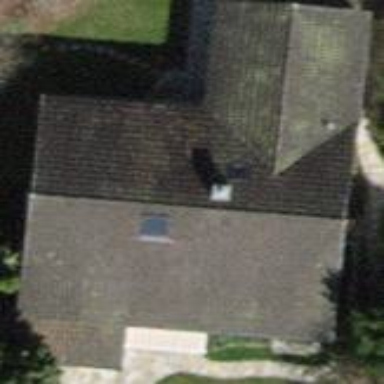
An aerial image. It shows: Building with tile roof.